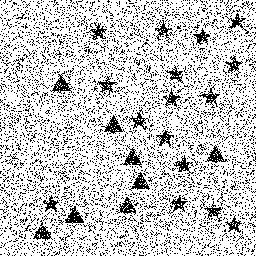
Squares: 0
Triangles: 8
Stars: 16
Total shapes: 24